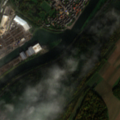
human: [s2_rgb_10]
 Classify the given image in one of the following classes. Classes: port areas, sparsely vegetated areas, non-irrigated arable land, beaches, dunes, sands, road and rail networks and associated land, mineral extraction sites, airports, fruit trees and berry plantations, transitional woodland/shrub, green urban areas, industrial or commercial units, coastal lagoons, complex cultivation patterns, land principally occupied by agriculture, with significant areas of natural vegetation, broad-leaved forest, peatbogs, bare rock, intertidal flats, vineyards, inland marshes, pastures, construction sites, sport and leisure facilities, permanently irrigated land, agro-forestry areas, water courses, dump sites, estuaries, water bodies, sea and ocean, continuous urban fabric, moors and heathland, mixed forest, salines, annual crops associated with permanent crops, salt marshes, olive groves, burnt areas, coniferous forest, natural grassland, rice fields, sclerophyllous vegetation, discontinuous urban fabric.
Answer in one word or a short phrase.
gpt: discontinuous urban fabric, port areas, non-irrigated arable land, pastures, land principally occupied by agriculture, with significant areas of natural vegetation, broad-leaved forest, water courses